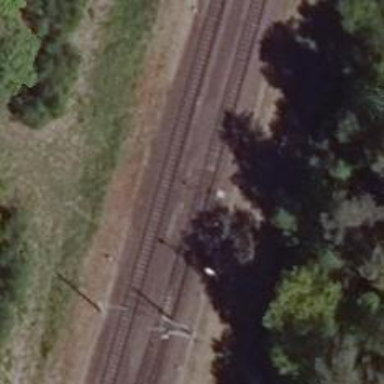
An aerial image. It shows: Railway switch with turnout to the right.